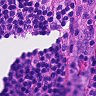
Metastatic tissue present: no